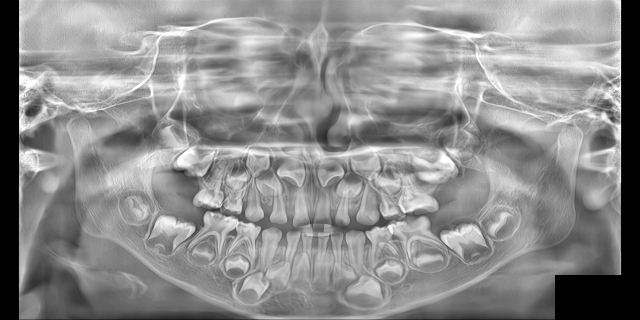
child